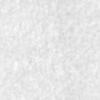
Label: no_change